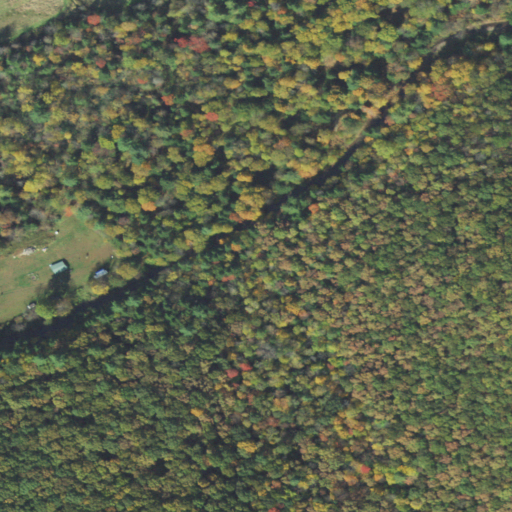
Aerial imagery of valley in Pennsylvania named Tar Kill Hollow containing mixed forest, evergreen forest, deciduous forest, cultivated crops, pasture, and open development